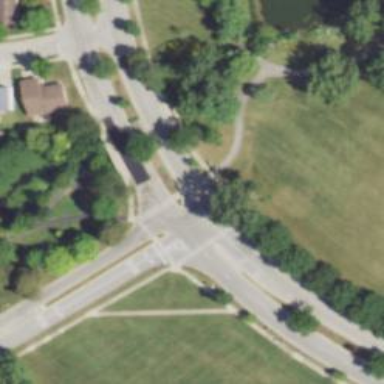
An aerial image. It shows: Traffic island located on footway.